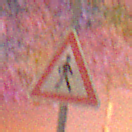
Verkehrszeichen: FussgaengerLinks
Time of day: Night
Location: Outdoor (Nature)
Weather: Clear
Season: NotSpecified
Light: Natural